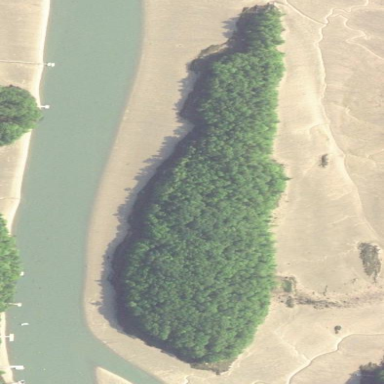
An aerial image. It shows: Park island with natural coastline.